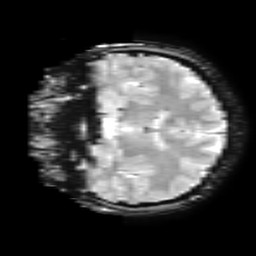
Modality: T2starw
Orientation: coronal
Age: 22
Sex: male
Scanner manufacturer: ge
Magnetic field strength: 3 T
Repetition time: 0.65 s
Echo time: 0.02 s